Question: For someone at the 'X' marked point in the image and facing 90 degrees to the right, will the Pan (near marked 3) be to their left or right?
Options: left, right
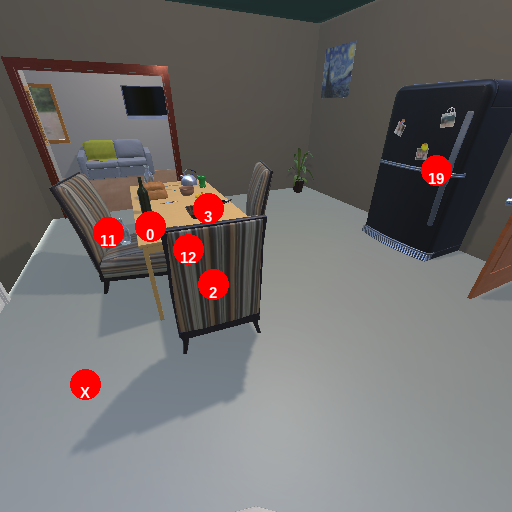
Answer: left